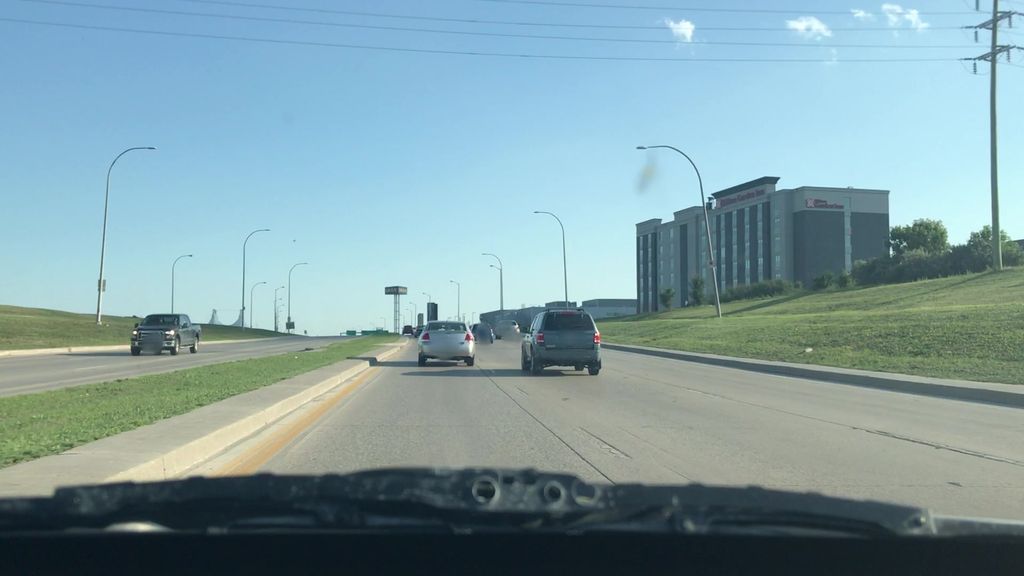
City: winnipeg